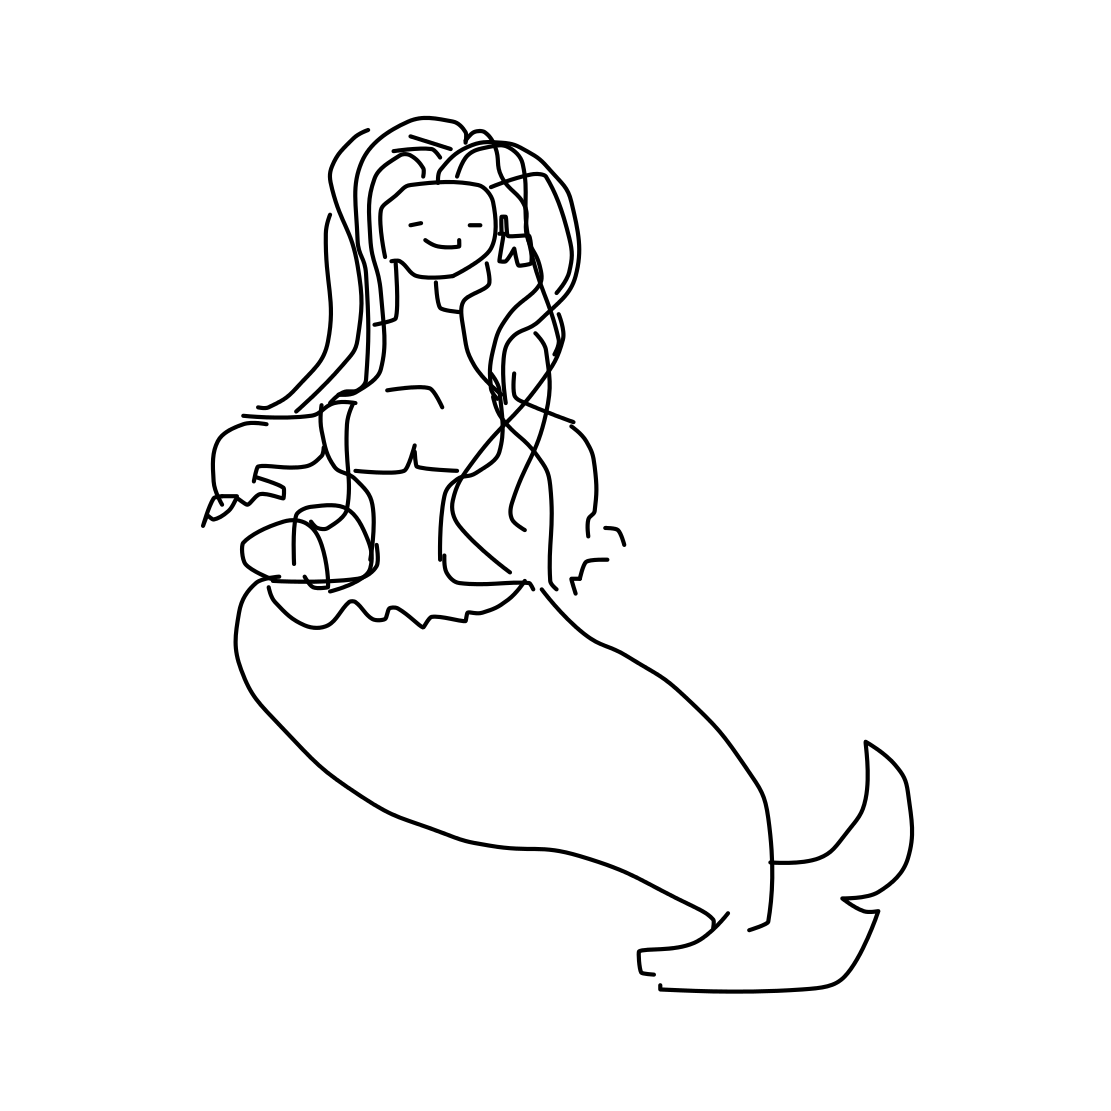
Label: mermaid